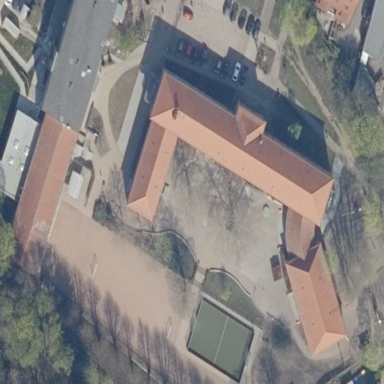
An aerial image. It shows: School.